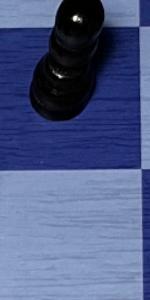
Label: Empty